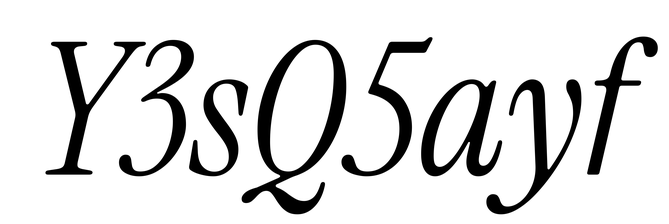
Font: InstrumentSerif-Italic